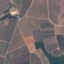
Land use / land cover: PermanentCrop